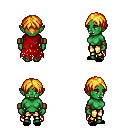
a pixel art fantasy rpg character, female body template, orc, green skin, red tattered cape, gold greaves, light blonde parted hairstyle, leather bracers, black slippers, four views (front, back, left, right), 2x2 character sprite sheet, small pixel art, hard edges, no anti-aliasing